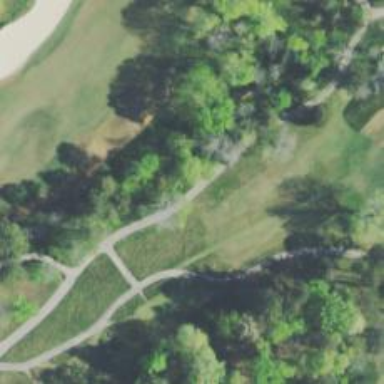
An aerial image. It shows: Service road used as golf cart path.